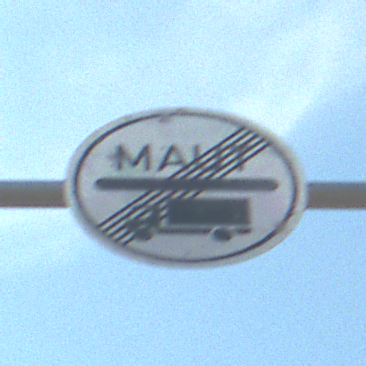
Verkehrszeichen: EndeMautpflicht
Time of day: MorningAfternoon
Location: Outdoor (Suburban)
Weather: PartlyCloudy
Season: NotSpecified
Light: Natural